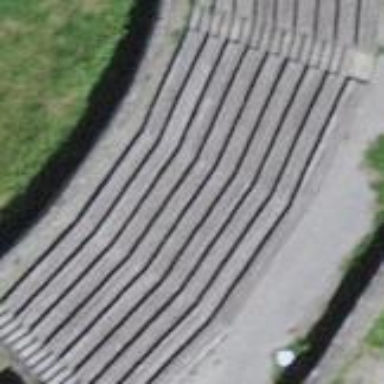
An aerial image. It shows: Bleachers on skillion roof.